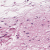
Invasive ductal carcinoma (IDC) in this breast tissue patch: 0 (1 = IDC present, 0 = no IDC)